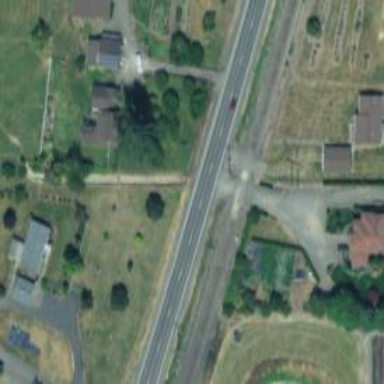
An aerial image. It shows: Road with stop sign.